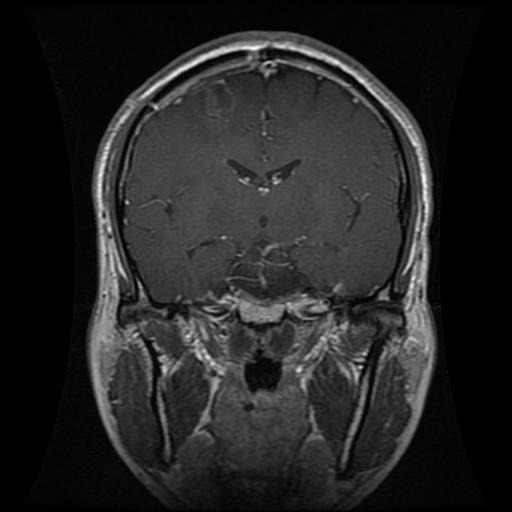
Label: glioma